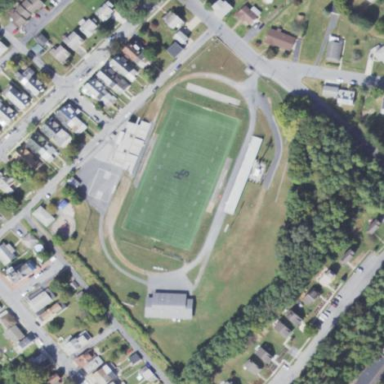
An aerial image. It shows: American football pitch for leisure and sport activities.